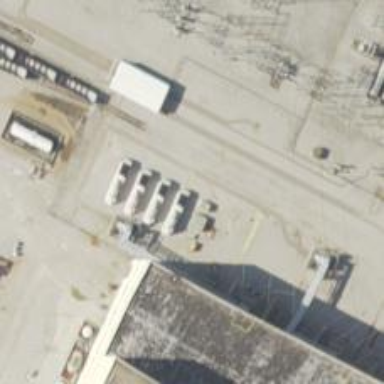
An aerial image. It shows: Generator is pictured.